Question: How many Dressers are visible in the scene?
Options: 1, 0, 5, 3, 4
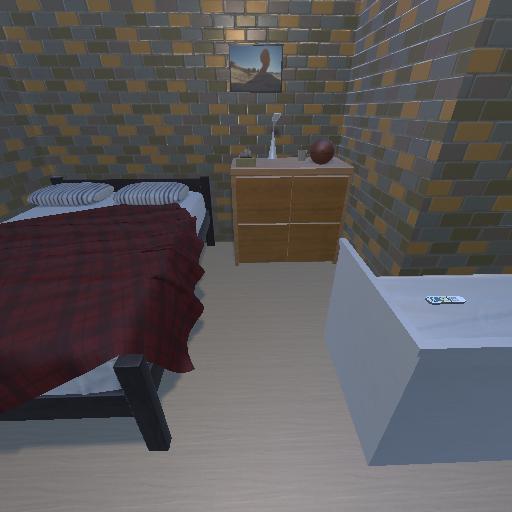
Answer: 1